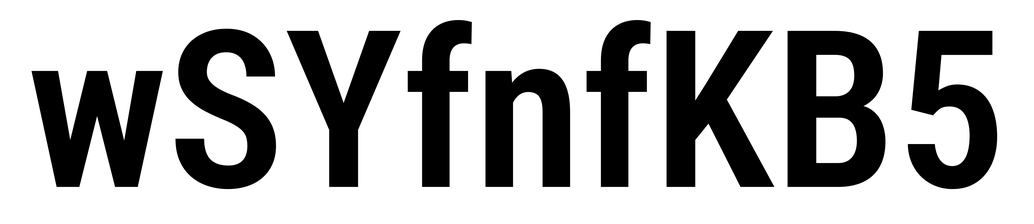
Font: Roboto_Condensed_SemiBold